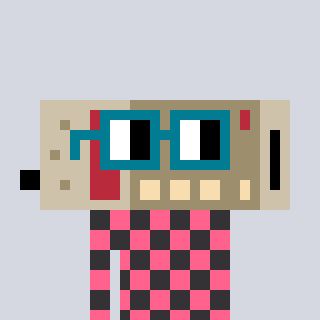
a pixel art character with square dark green glasses, a cordless phone-shaped head and a grayscale-colored body on a cool background